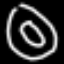
Label: donut